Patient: sex F, age 49
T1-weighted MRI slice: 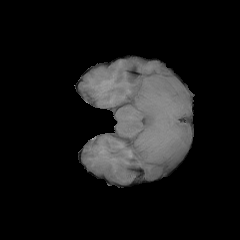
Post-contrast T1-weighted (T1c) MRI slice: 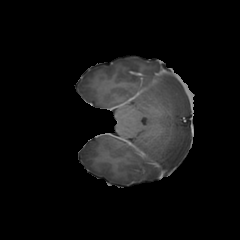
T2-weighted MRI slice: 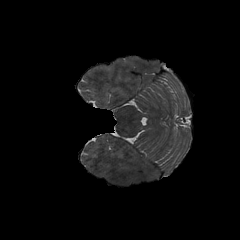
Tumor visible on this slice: no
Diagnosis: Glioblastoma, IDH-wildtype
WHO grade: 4